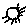
Label: sun